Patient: sex M, age 78
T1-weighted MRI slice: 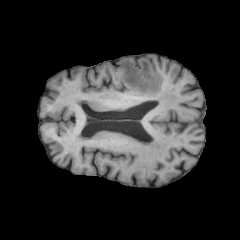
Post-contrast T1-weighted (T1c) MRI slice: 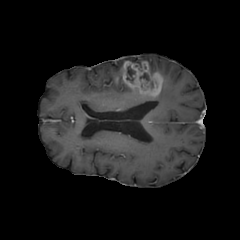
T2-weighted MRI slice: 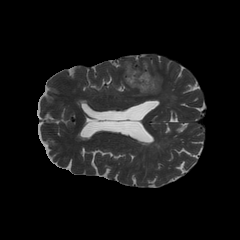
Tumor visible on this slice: yes
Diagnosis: Glioblastoma, IDH-wildtype
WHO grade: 4